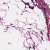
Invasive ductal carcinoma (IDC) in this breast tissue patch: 0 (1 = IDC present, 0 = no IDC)